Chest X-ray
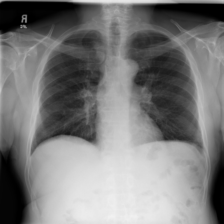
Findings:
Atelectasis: negative
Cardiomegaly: negative
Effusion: negative
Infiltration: positive
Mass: positive
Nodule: negative
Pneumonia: negative
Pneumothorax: positive
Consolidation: negative
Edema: negative
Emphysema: negative
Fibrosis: negative
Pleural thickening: negative
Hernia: negative